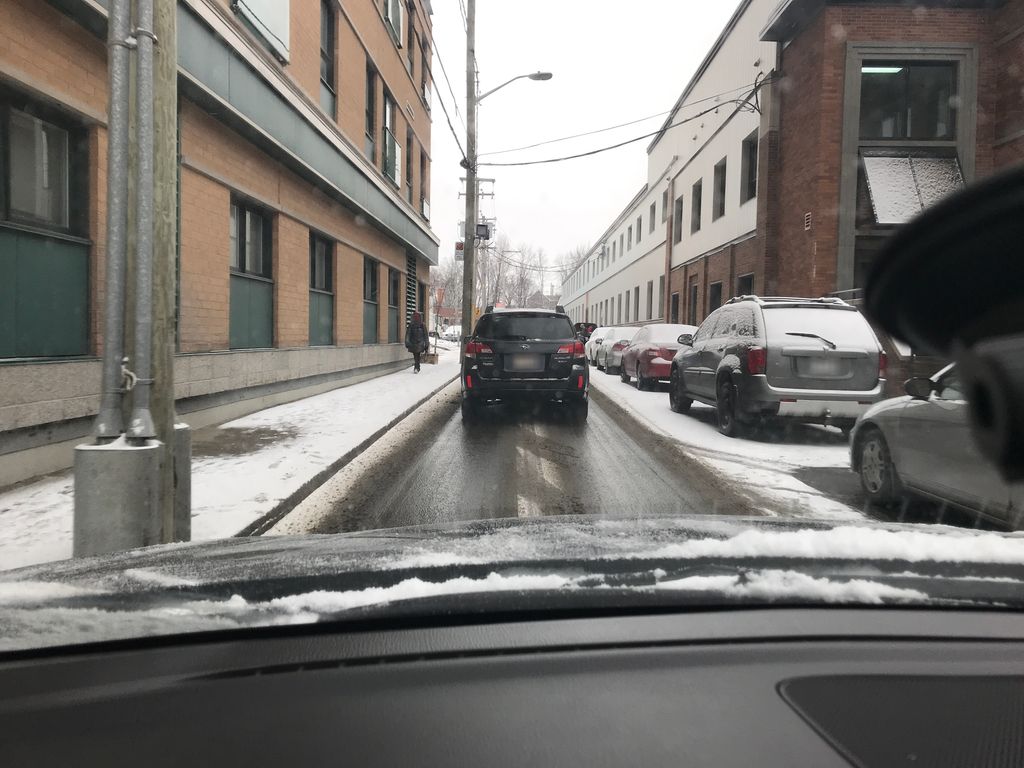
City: quebec_city